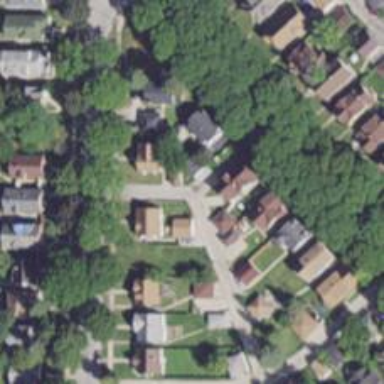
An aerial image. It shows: Alley classified as service road.